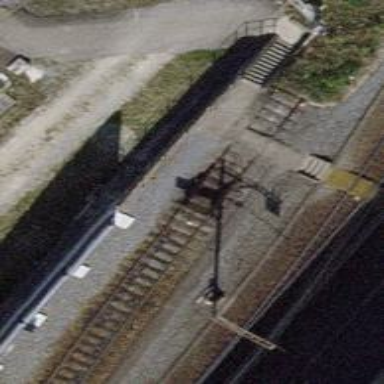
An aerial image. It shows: Railway buffer stop.